Question: I tried to running a website in debug more (F5), and I get the following error message. Note, that I am using a local IIS 7 server on windows 7 64 bit machine.
How can I get the debugger to work?

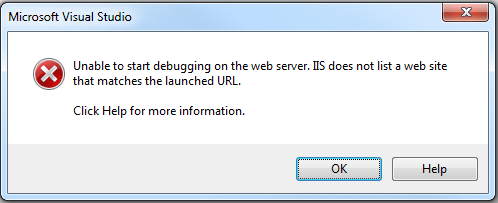
Answer: As mentioned in my comment above:
I got it working by setting IIS authentication to use 'windows authentication' and by running visual studio as administrator